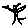
Label: tree